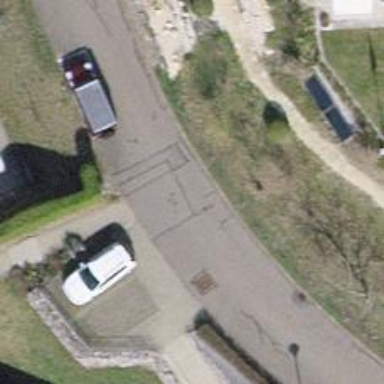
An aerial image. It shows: Set of steps on the road.